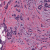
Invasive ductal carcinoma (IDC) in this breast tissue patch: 1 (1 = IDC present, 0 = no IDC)